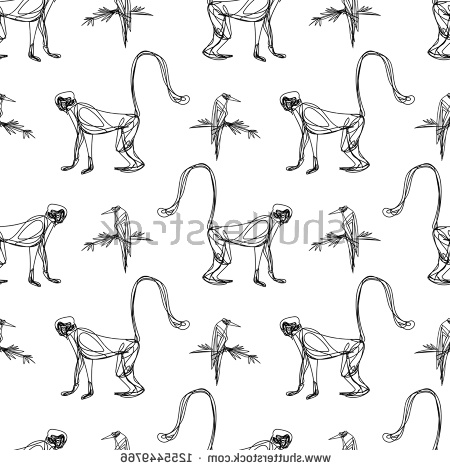
Label: langur